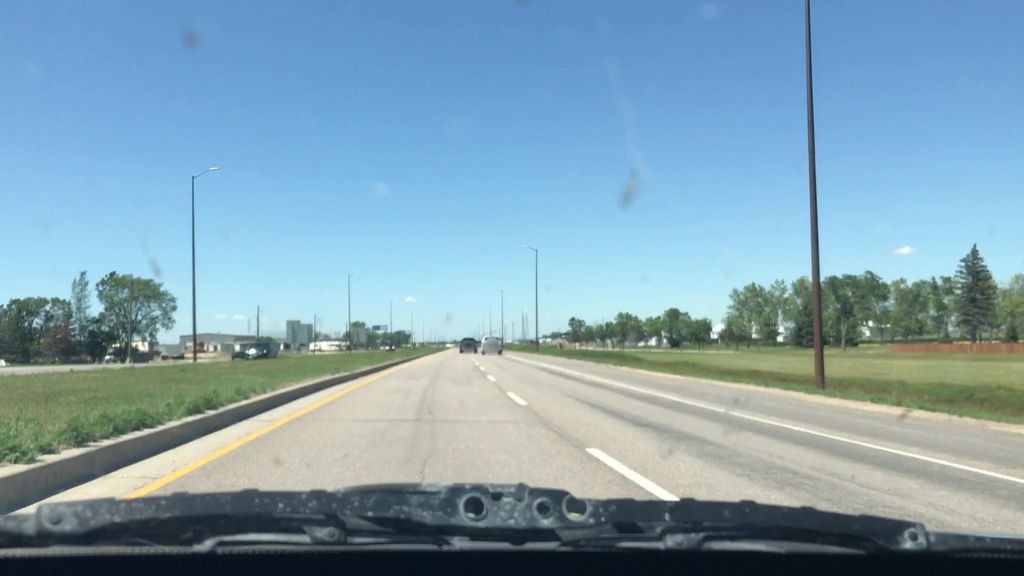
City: winnipeg